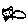
Label: cat